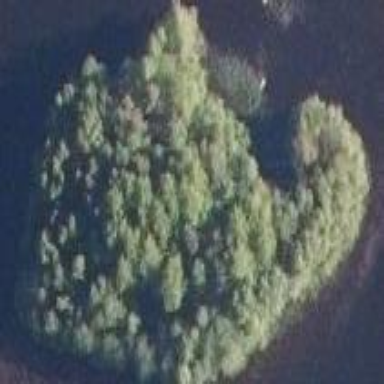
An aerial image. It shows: Islet.